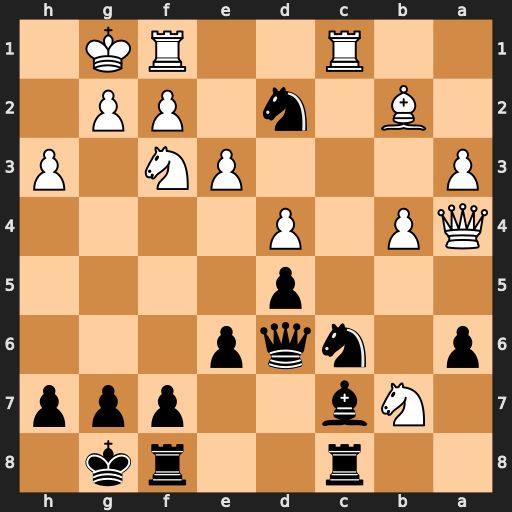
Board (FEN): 2r2rk1/1Nb2ppp/p1nqp3/3p4/QP1P4/P3PN1P/1B1n1PP1/2R2RK1
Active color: b
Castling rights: -
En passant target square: -
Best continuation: Nxf3+ Kh1 Qh2#